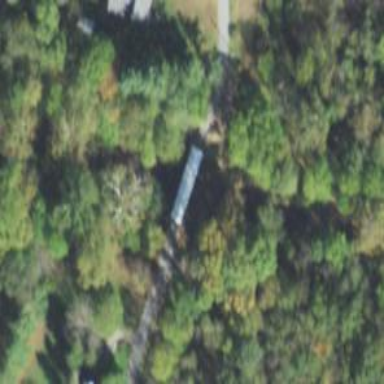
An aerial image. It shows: Covered bridge on residential road.